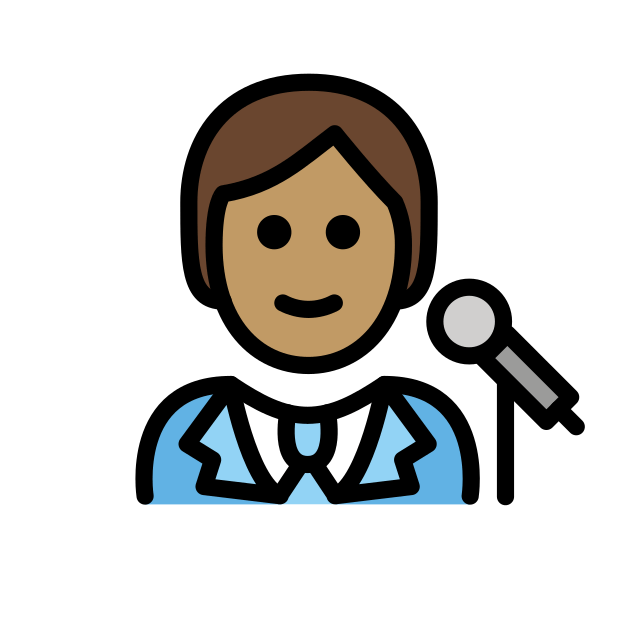
singer: medium skin tone